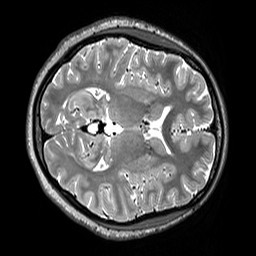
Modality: T2w
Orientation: axial
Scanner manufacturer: siemens
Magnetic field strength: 3 T
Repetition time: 3.2 s
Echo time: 0.406 s